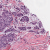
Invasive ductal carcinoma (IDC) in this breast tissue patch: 1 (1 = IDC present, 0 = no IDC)